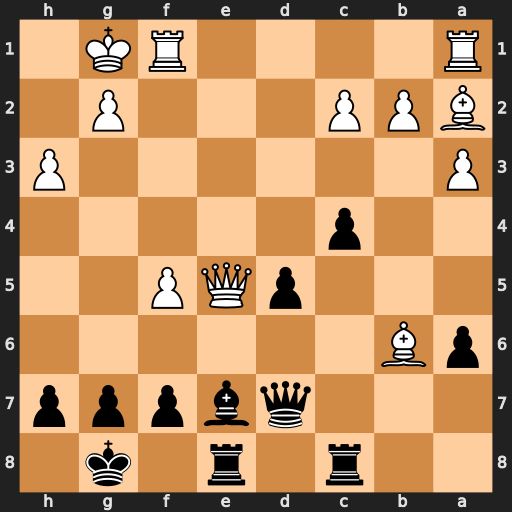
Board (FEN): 2r1r1k1/3qbppp/pB6/3pQP2/2p5/P6P/BPP3P1/R4RK1
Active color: b
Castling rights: -
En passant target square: -
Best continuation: Bc5+ Qd4 Bxd4+